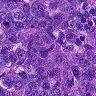
Metastatic tissue present: yes